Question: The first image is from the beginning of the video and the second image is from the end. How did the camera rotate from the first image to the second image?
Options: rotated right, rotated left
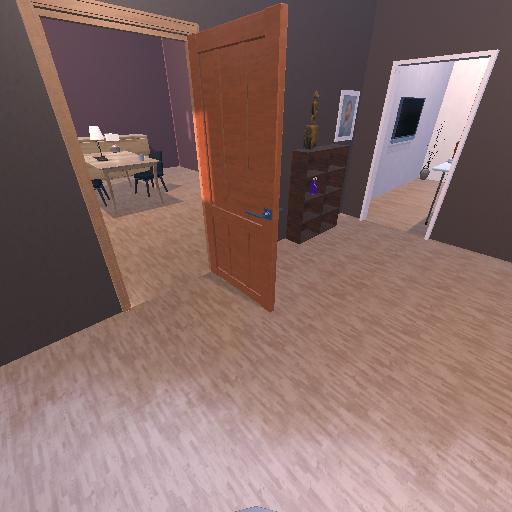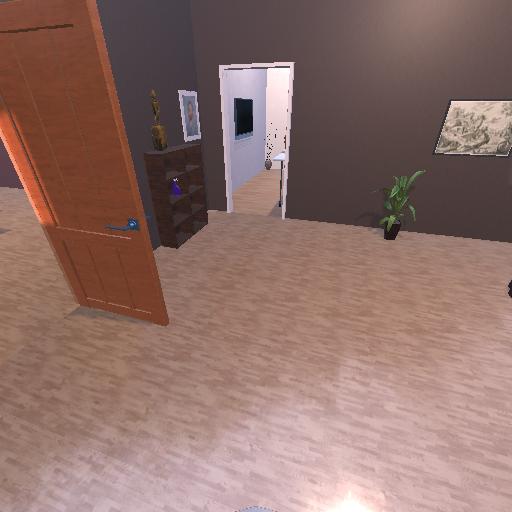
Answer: rotated right